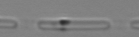
Label: Skeletonema